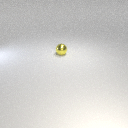
small yellow metal sphere